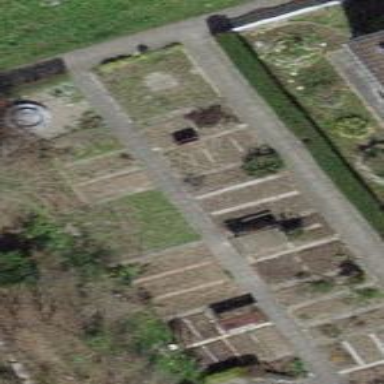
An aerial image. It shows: Area designated for allotments.